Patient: sex M, age 60
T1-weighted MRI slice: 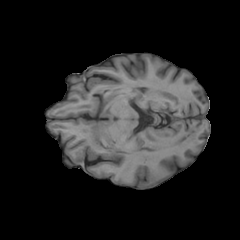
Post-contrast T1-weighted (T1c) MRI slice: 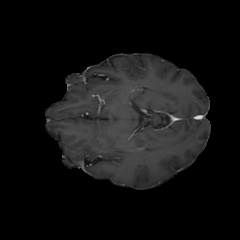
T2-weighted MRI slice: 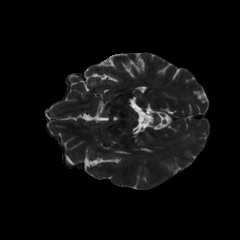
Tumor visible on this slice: no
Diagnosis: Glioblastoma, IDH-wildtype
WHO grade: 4